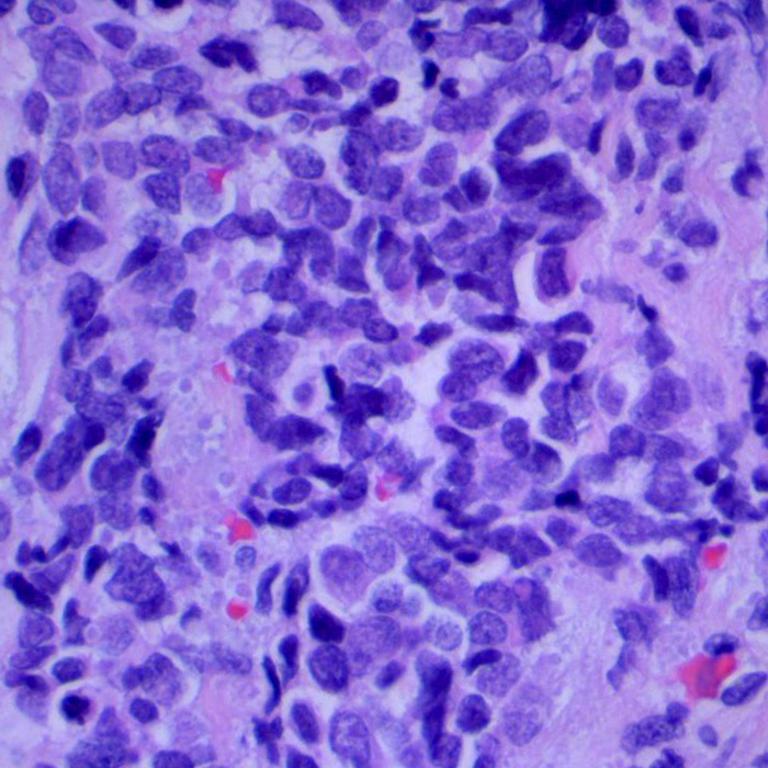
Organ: lung
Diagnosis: squamous carcinomas